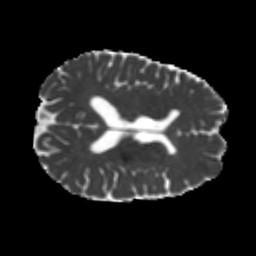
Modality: MD
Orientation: axial
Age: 20
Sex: male
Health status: healthy
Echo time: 0.074 s